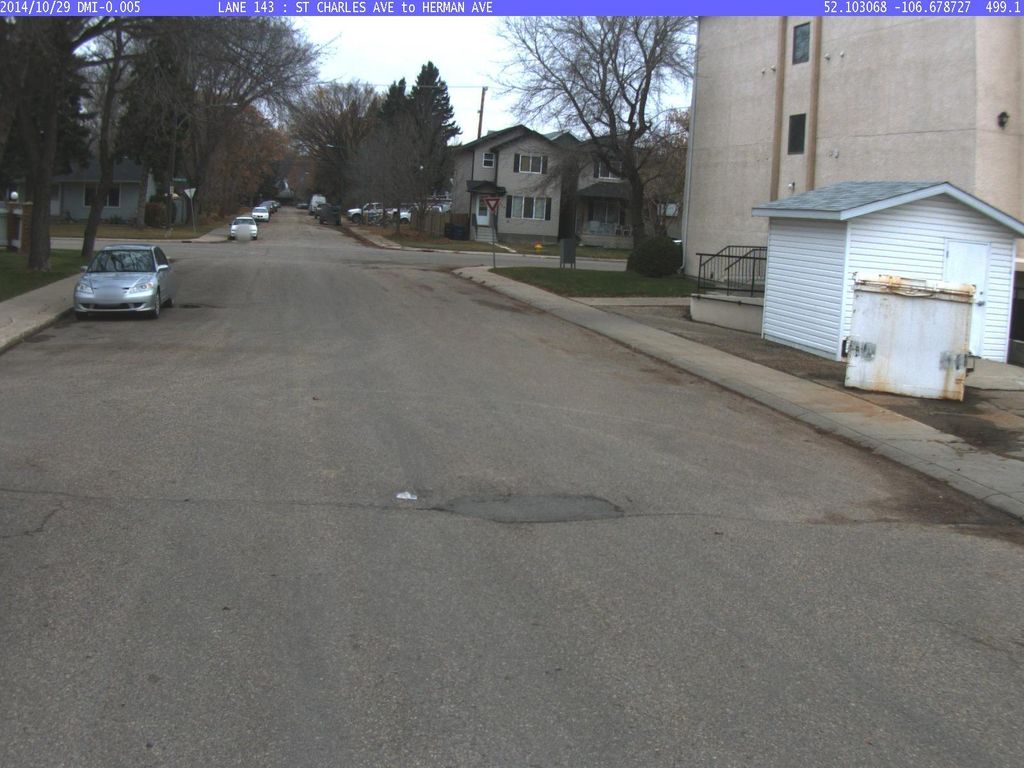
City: saskatoon